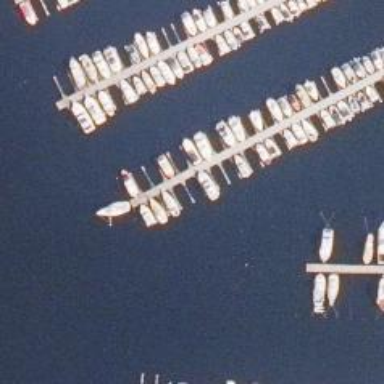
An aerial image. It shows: Pier with mooring facilities.